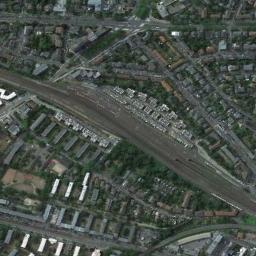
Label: railway_station